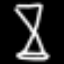
Label: hourglass